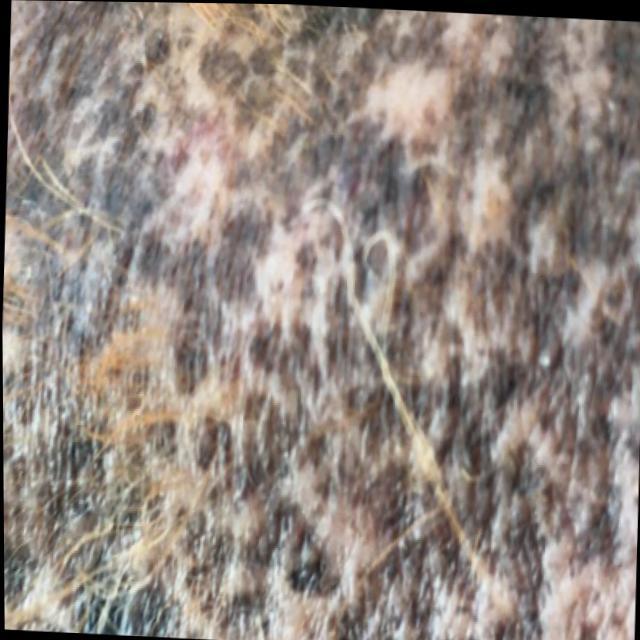
Canine demodicosis (Demodex mange) — caused by Demodex canis mites. Presents with alopecia, follicular papules, pustules, and comedones. Often localized on face and forelimbs.